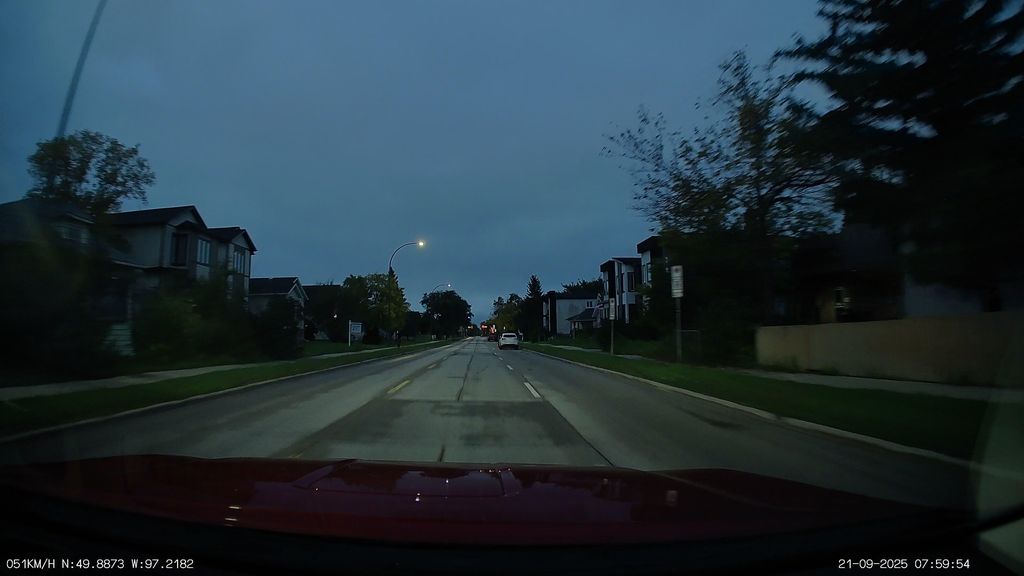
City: winnipeg